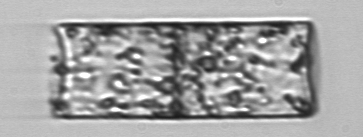
Label: Guinardia_flaccida